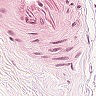
Metastatic tissue present: no